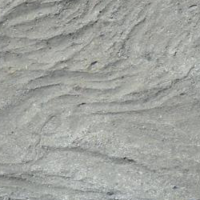
EUNIS habitat code: 48
Species observed at this site:
Saxifraga oppositifolia
Geum reptans